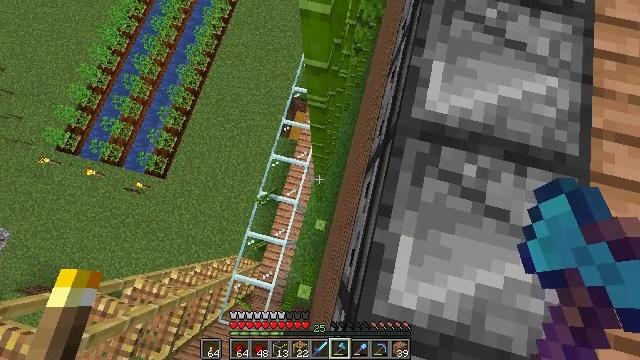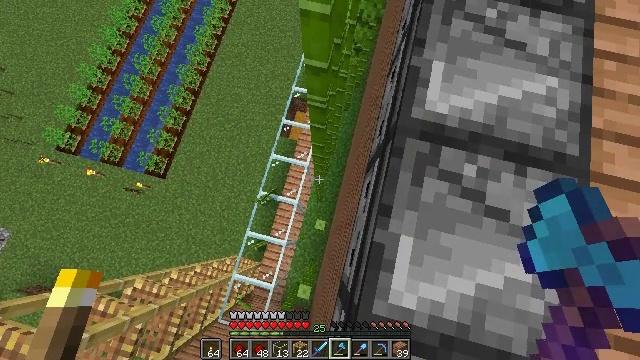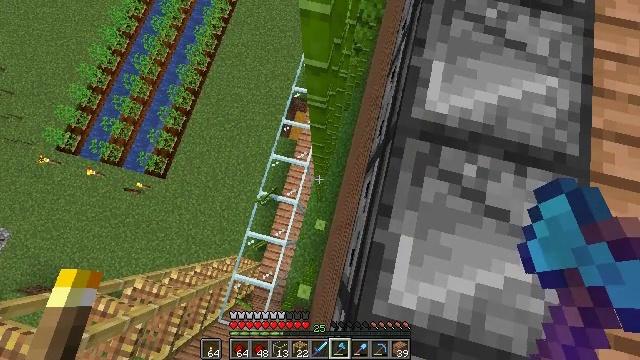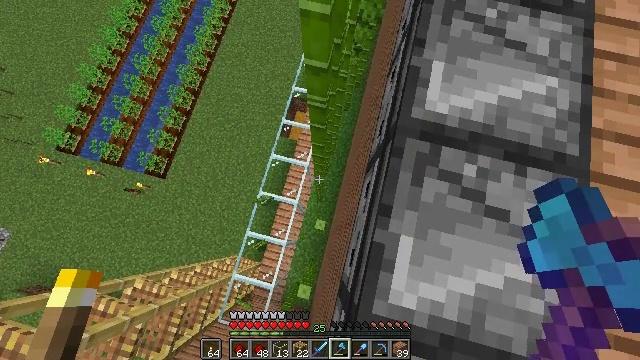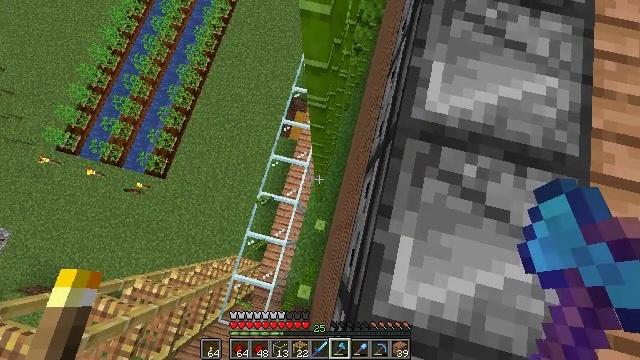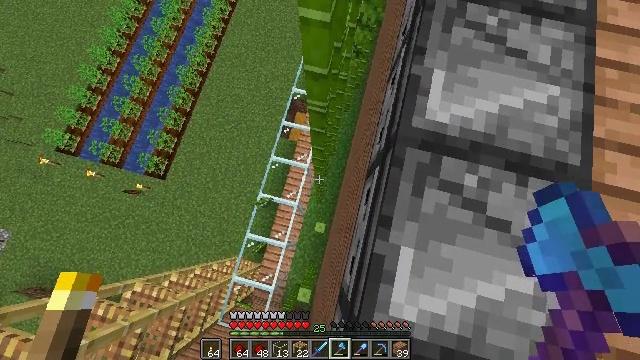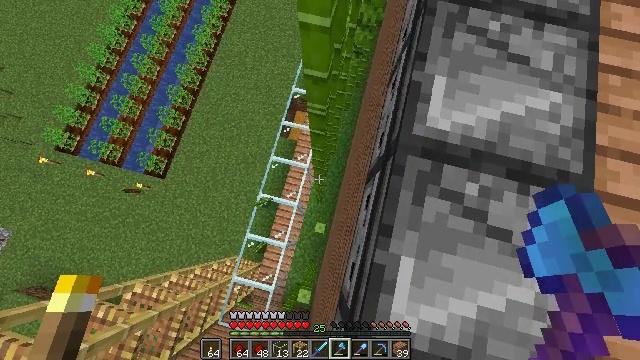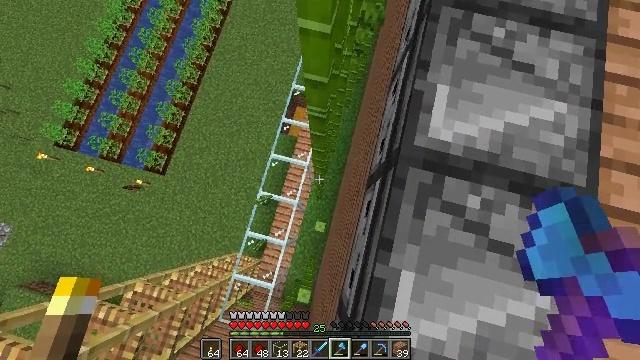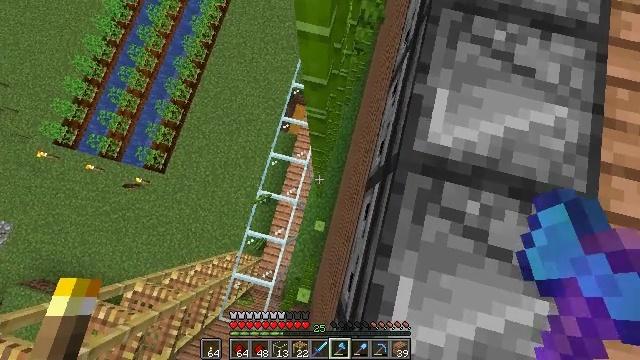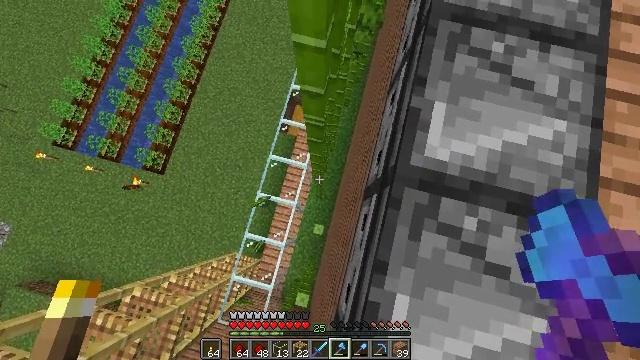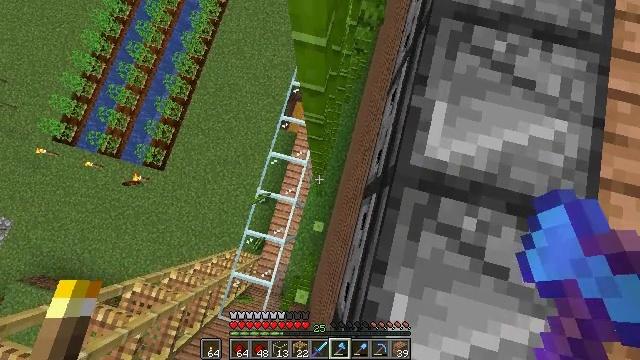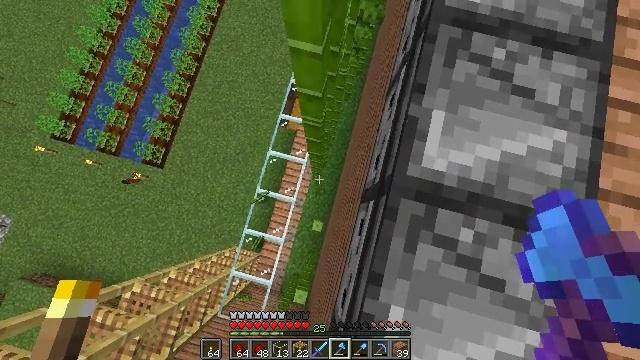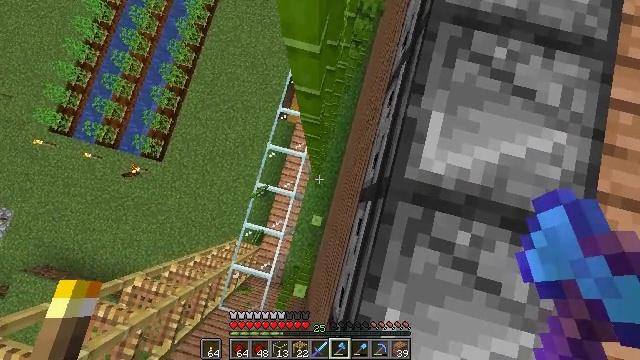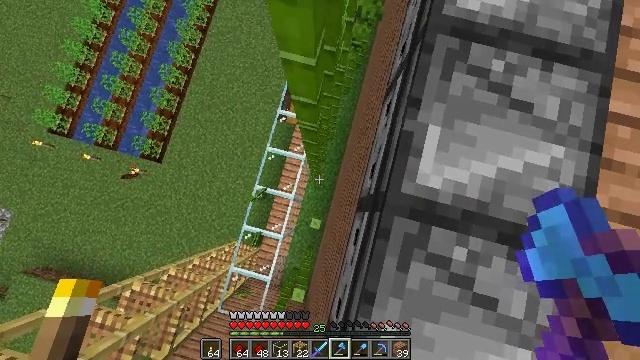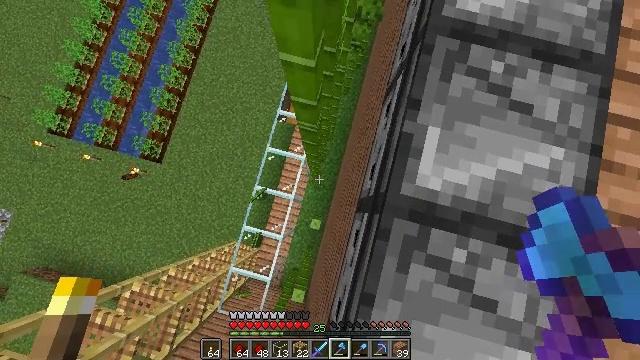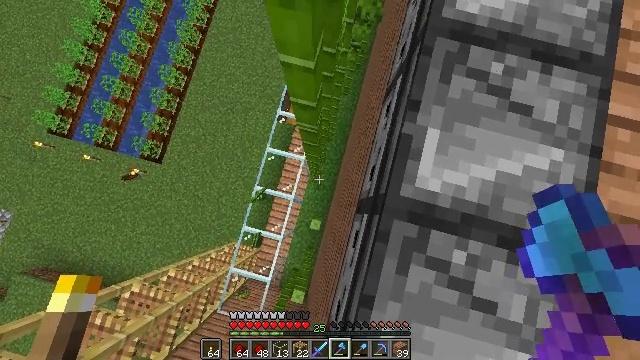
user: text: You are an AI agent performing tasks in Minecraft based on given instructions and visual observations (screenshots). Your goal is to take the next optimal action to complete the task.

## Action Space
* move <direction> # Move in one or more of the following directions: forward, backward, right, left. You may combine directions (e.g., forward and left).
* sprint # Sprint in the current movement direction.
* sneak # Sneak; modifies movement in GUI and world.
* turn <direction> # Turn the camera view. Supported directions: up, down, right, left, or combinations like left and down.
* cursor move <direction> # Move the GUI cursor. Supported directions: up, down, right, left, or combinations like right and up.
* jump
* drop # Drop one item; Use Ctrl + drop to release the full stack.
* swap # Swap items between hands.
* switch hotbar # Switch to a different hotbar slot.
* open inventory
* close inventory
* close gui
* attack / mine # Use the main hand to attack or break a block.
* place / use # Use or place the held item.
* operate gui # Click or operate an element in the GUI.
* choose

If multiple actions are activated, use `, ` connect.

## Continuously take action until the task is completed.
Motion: motion action
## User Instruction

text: Collect some bamboo.
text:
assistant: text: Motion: sneak, attack / mine
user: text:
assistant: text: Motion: sneak, attack / mine
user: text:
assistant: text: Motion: sneak, attack / mine
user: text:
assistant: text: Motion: move forward, sneak, attack / mine
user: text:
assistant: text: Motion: move forward, sneak, attack / mine
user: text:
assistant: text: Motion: move forward, sneak, attack / mine
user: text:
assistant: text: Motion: move forward, sneak, turn down, attack / mine
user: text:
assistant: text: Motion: move forward, sneak, attack / mine
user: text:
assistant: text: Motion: move forward, sneak, attack / mine
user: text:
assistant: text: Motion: move forward, sneak, attack / mine
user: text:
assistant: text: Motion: move forward, sneak, attack / mine
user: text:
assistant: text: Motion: move forward, sneak, turn down, attack / mine
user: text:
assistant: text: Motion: sneak, attack / mine
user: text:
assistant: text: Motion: sneak, attack / mine
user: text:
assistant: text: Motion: sneak, attack / mine
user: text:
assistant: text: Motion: sneak, attack / mine
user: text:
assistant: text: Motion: sneak, attack / mine
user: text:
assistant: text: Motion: sneak, attack / mine
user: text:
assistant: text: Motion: sneak, attack / mine
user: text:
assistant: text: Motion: sneak, attack / mine
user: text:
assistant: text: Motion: sneak, attack / mine
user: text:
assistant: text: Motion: sneak, attack / mine
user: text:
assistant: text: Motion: sneak, attack / mine
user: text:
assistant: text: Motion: sneak, attack / mine
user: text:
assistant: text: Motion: sneak, attack / mine
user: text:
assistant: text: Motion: sneak, attack / mine
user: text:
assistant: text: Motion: sneak, attack / mine
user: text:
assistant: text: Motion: sneak, attack / mine
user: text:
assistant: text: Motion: sneak, attack / mine
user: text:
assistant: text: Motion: sneak, attack / mine